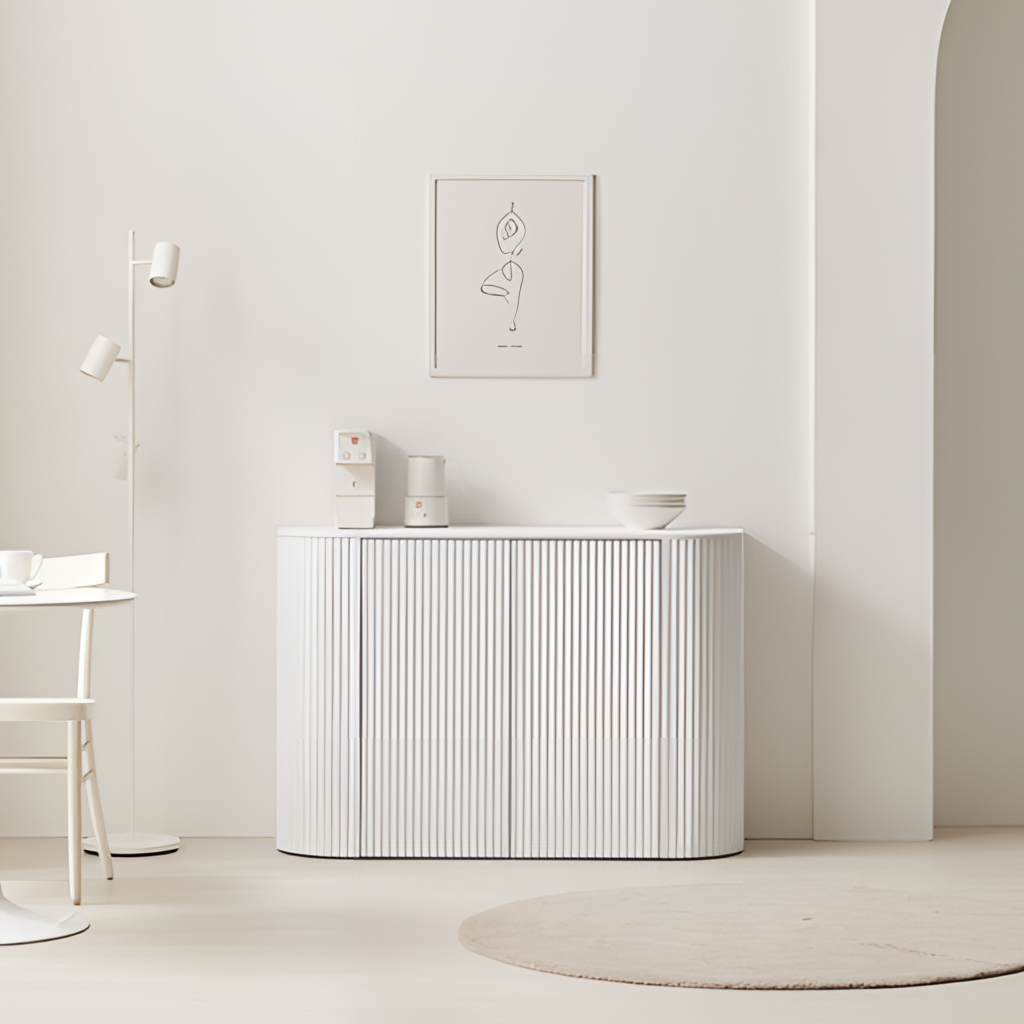
living room, wood cabinet, wood flooring, with plank pattern, minimalist, cream paint wallpaper, with solid pattern